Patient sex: M
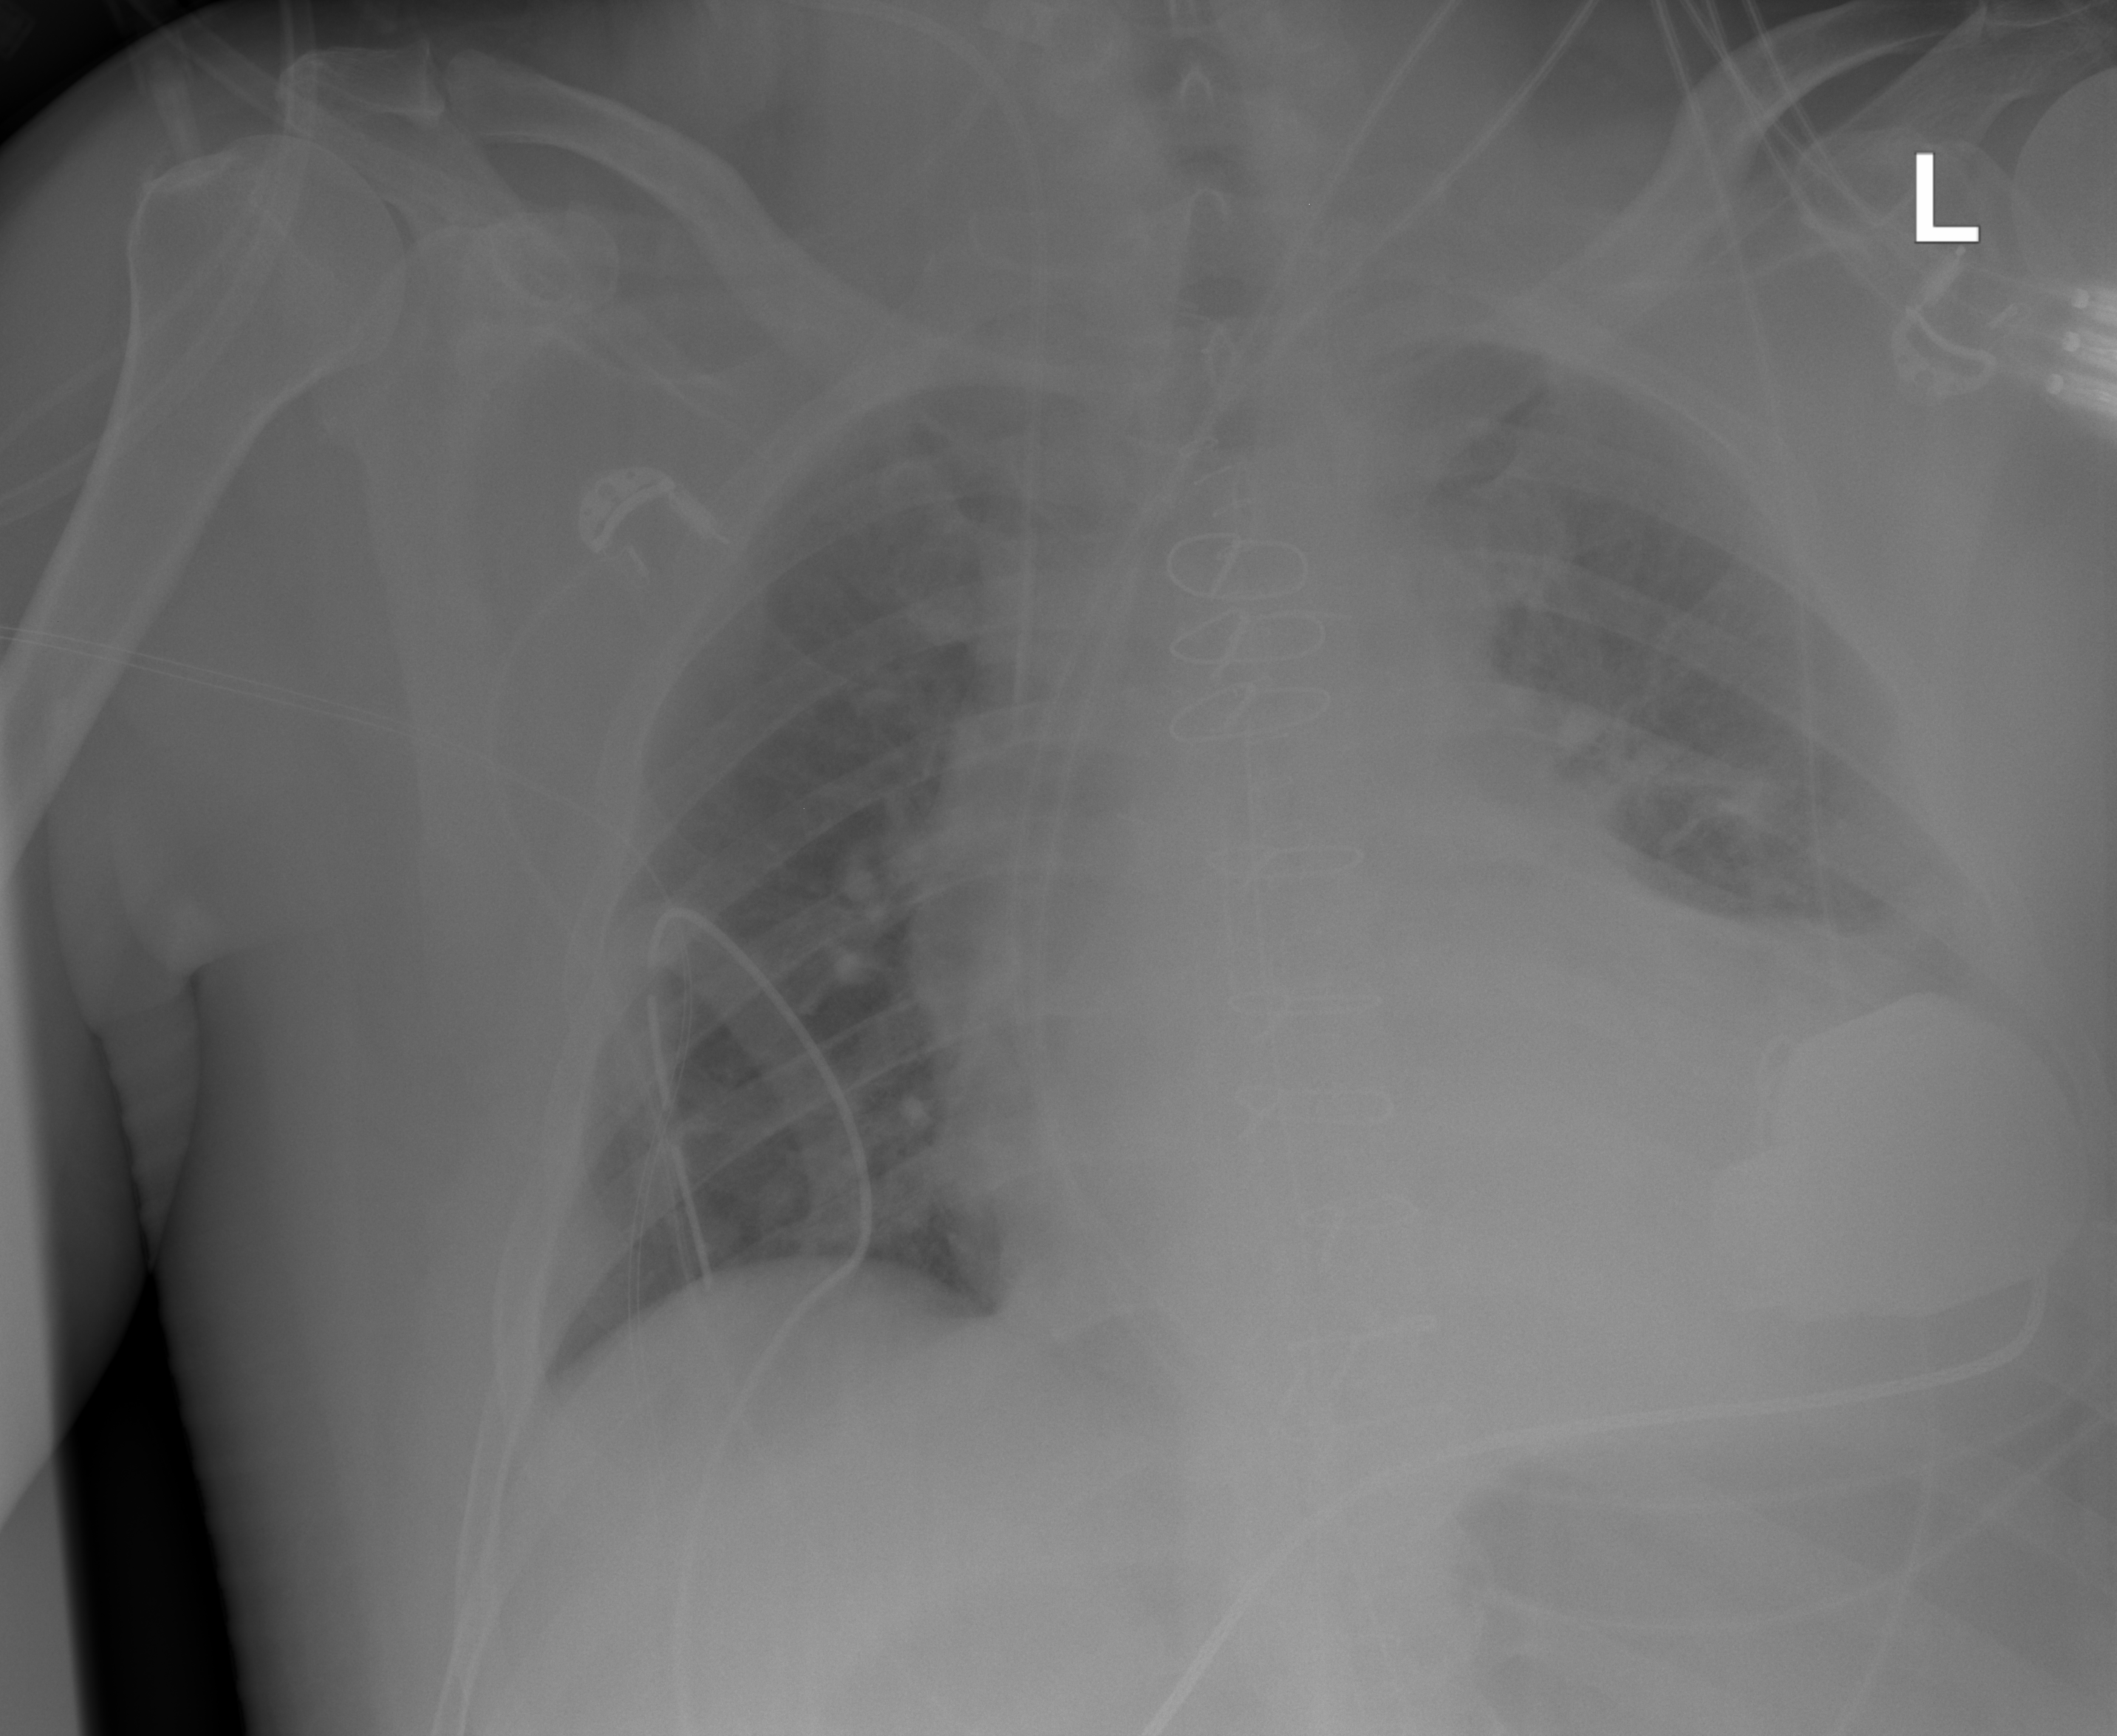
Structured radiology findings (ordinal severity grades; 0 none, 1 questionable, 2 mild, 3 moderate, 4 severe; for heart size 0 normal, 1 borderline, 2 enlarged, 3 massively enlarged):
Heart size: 2
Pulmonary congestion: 0
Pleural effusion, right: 0
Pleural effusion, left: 0
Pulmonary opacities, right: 0
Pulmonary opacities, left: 0
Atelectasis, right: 0
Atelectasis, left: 2